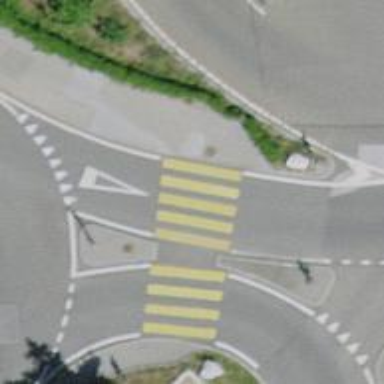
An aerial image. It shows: Kerb barrier.